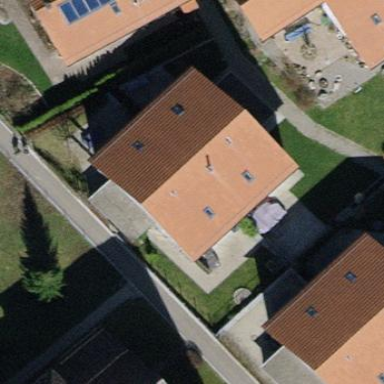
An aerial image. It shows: Gabled house with the roof oriented across.